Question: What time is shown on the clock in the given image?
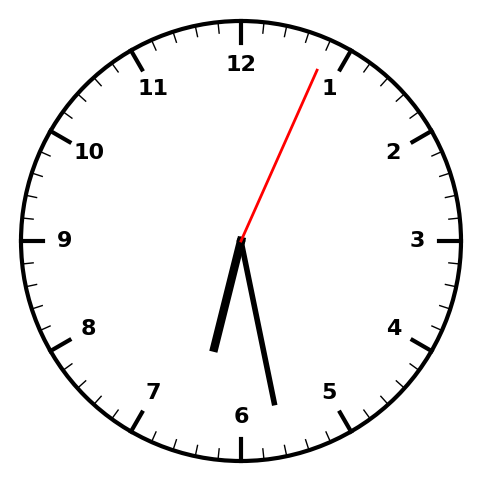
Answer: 06:28:04